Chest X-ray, PA view. Patient: 58 years old, sex M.
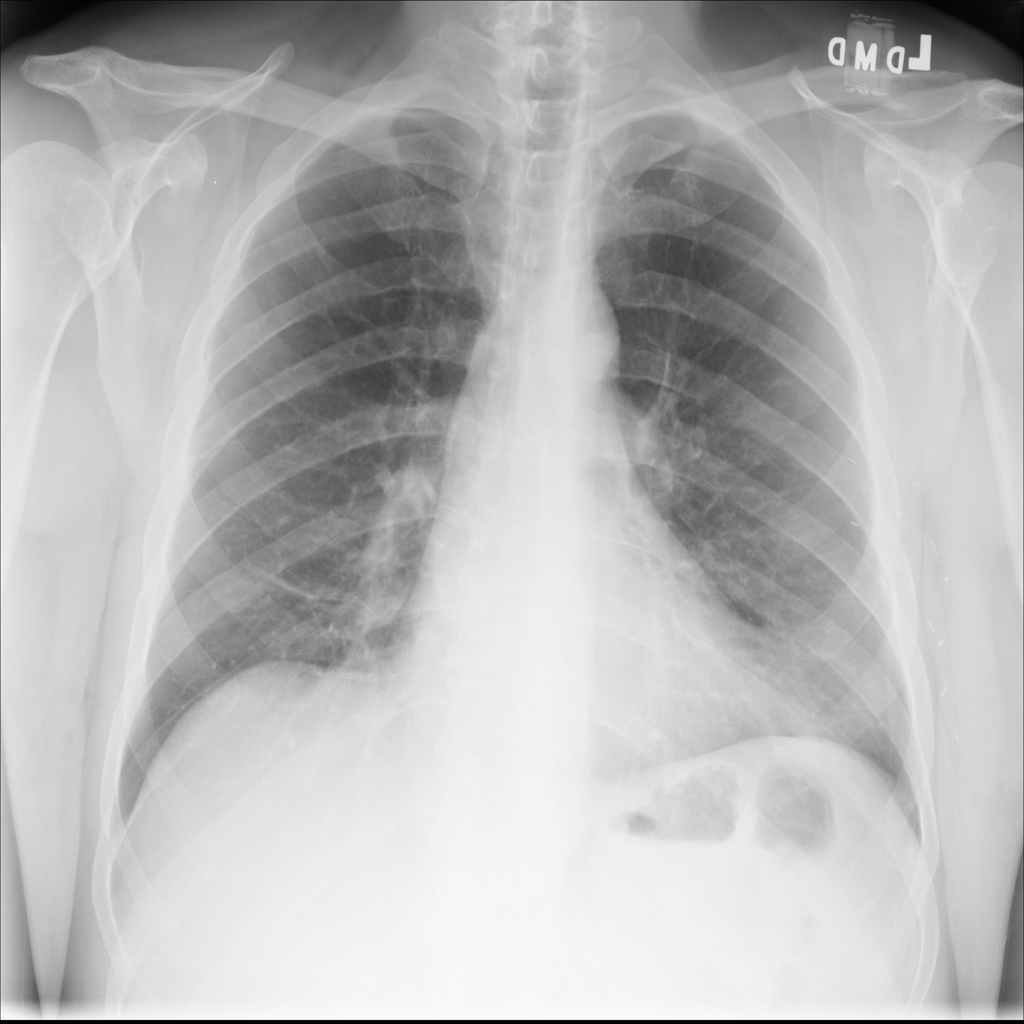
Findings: No Finding